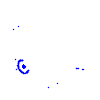
Particle: proton